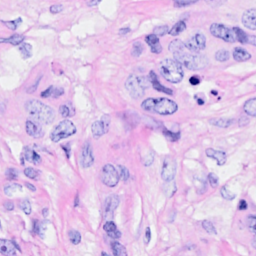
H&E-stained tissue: Breast